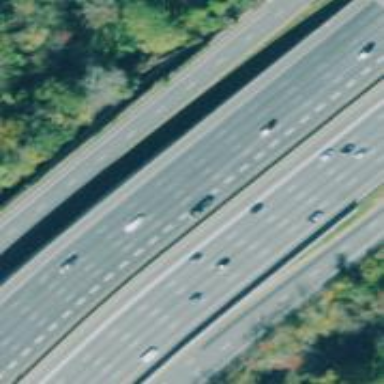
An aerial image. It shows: Motorway.